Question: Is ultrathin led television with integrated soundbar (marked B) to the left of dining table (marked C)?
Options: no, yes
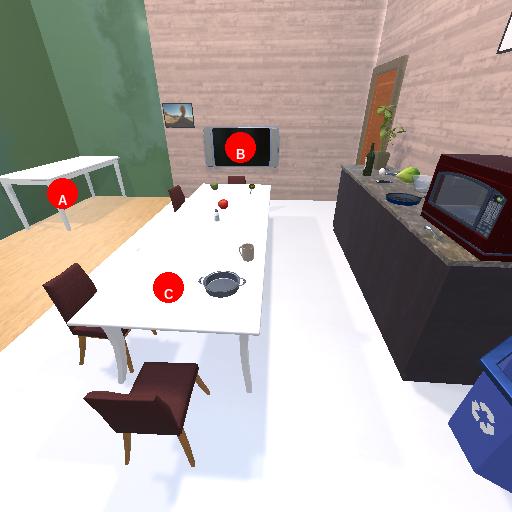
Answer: no